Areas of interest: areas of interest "Dahua Theater"
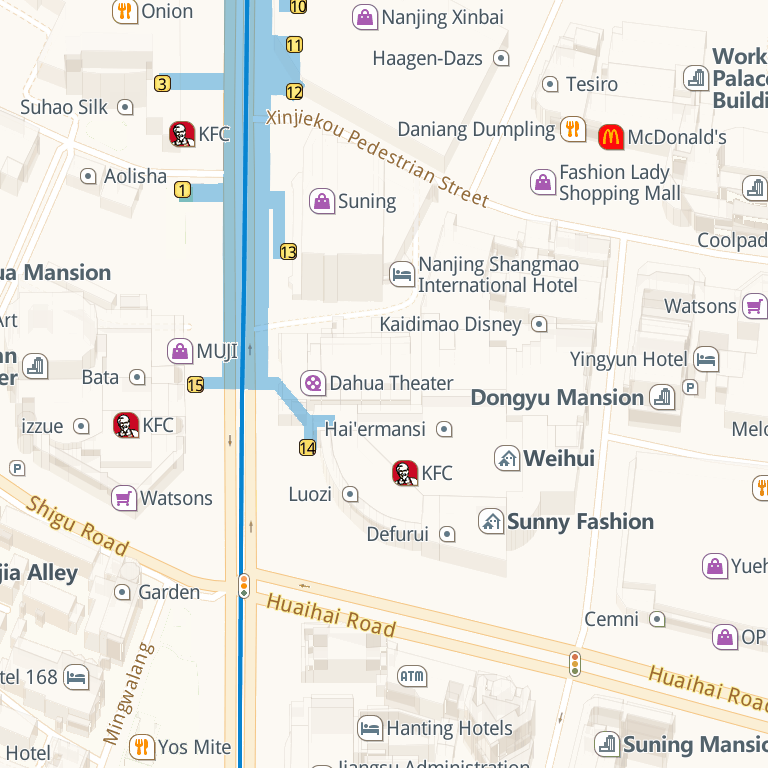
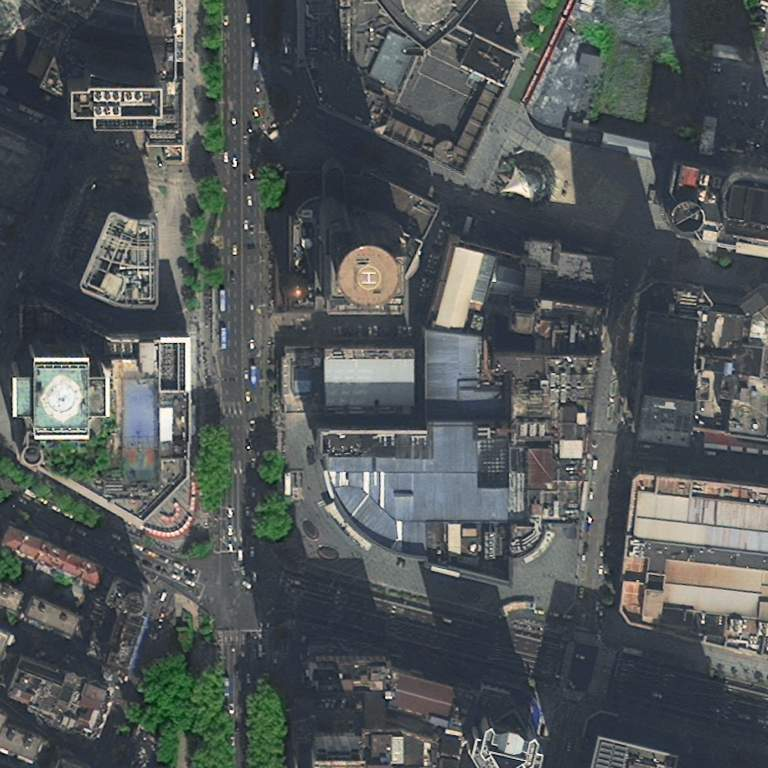